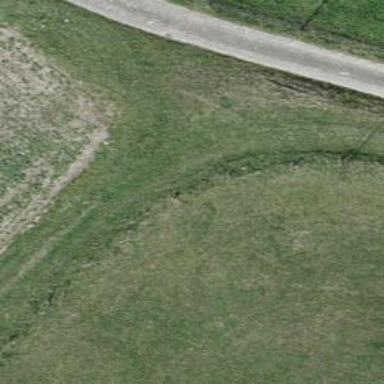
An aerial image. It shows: Grassy track.